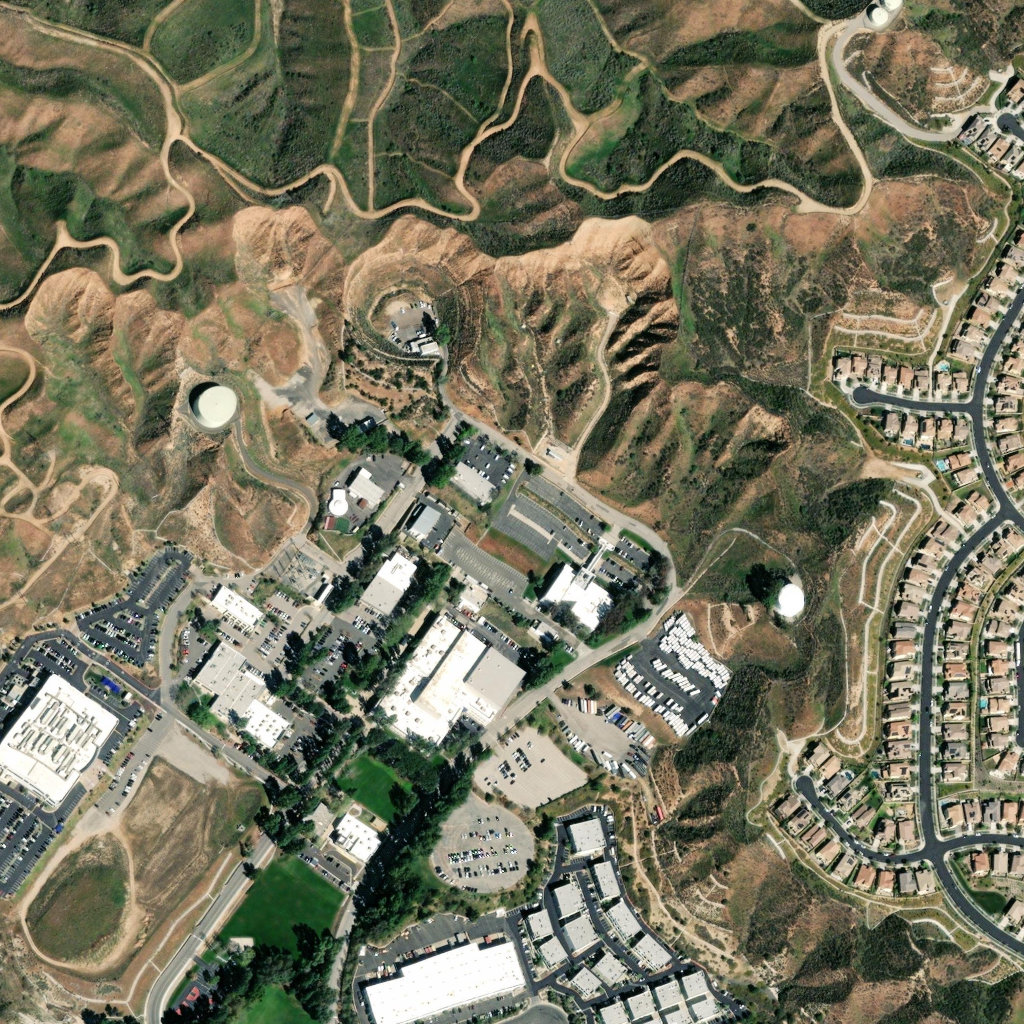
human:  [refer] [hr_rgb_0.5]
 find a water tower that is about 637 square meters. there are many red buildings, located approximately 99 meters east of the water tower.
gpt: <box>[[75, 56, 79, 60, 0]]</box>

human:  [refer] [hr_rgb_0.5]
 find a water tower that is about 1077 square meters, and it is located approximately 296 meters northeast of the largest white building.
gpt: <box>[[18, 37, 23, 41, 0]]</box>

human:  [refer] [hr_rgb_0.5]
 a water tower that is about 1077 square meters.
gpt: <box>[[18, 37, 23, 41, 0]]</box>